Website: macys
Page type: customer-info-address
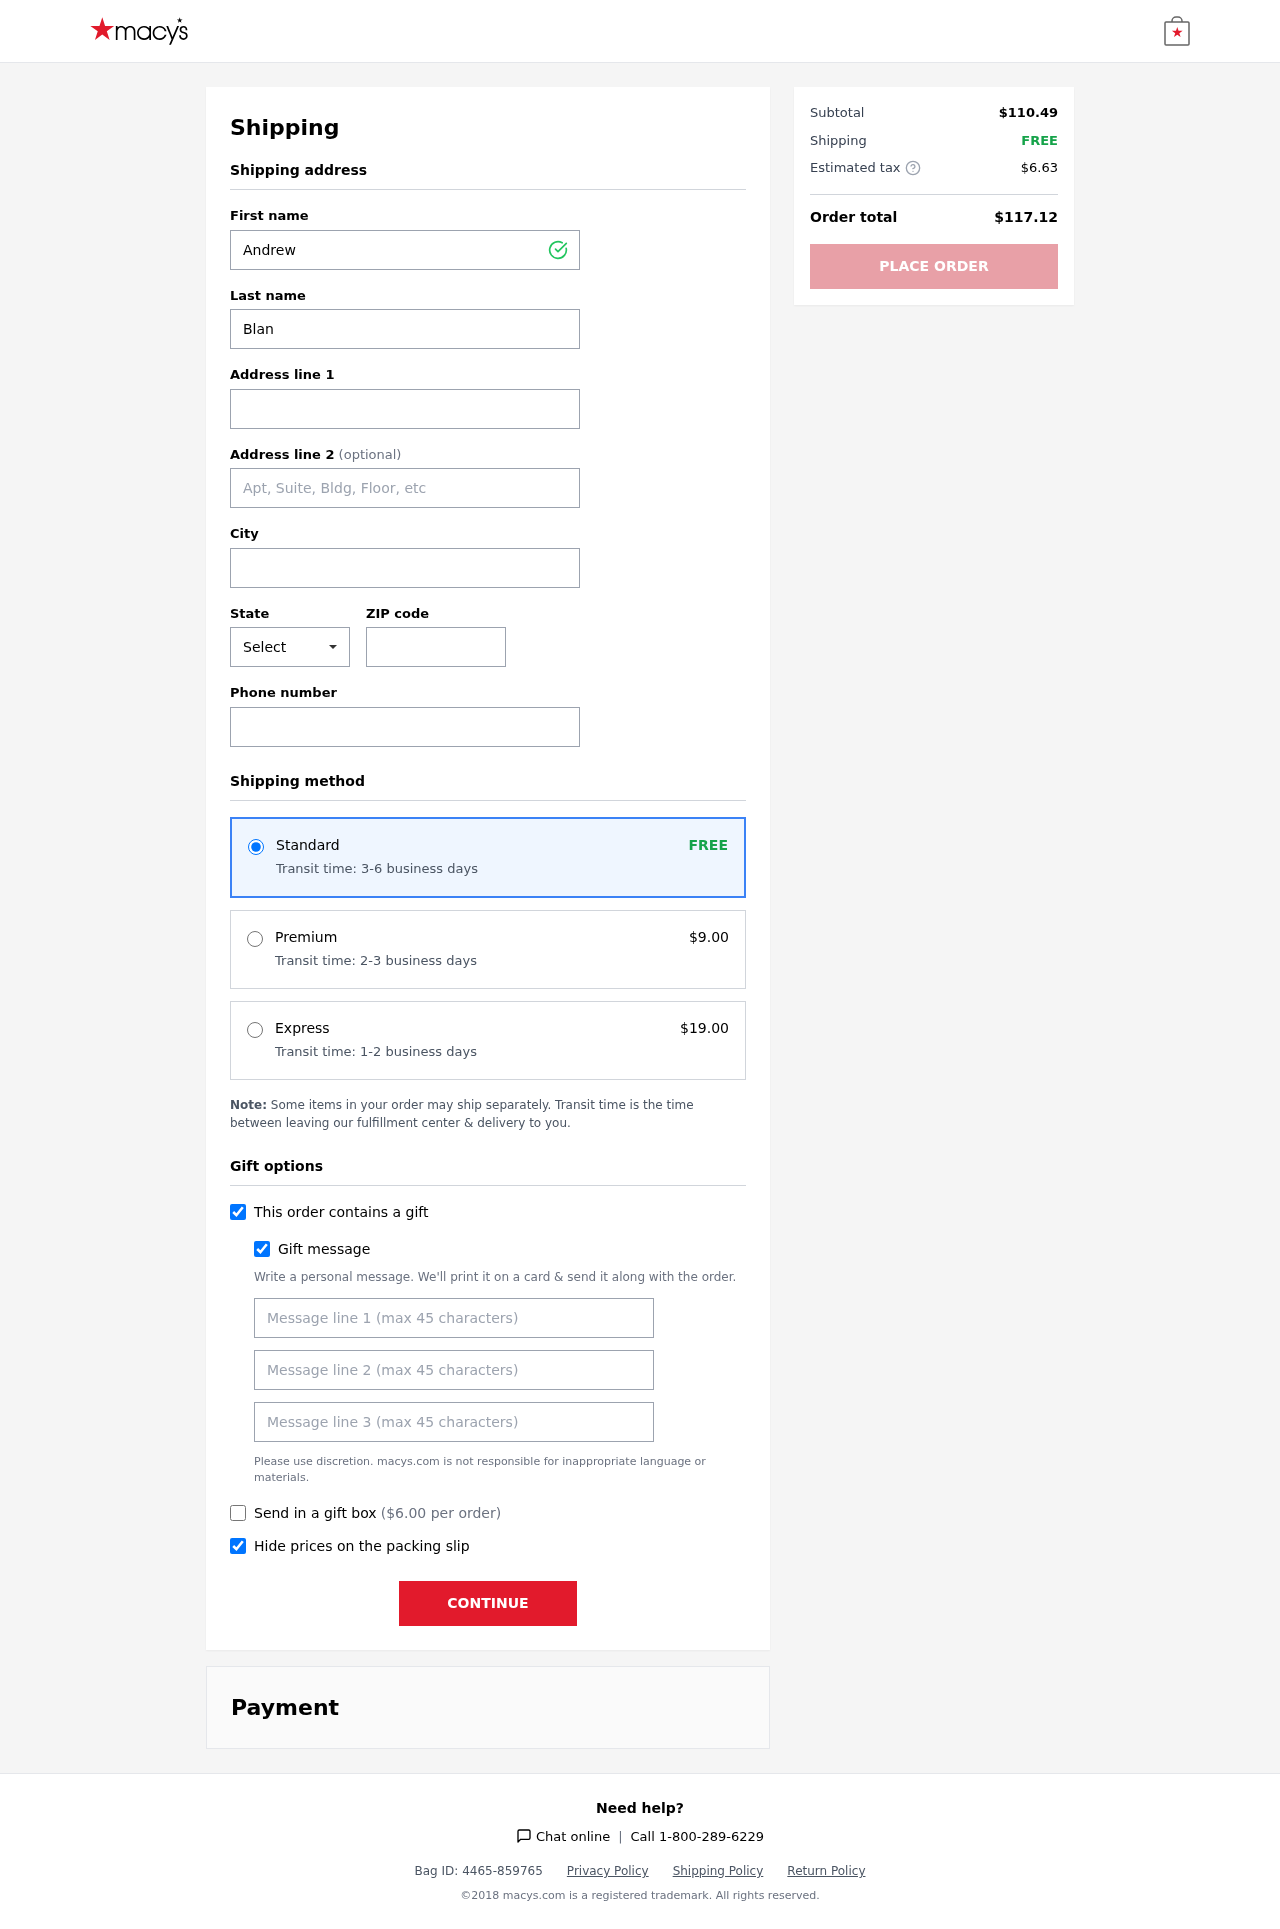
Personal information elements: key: PII_CITY
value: East Jameschester
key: PII_FIRSTNAME
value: Andrew
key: PII_GIFT_MESSAGE
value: Hey Leslie, I thought these cozy chairs would be perfect for those sunny brunches on your patio! I can’t wait to see you enjoying them with friends and family. Cheers to new memories in your beautiful home!  Andrew
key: PII_LASTNAME
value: Blanchard
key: PII_PHONE
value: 4132448351
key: PII_POSTCODE
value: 45827
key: PII_STATE_ABBR
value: ID
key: PII_STREET
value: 53315 Santiago Road Suite 364
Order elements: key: ORDER_SHIPPING_STANDARD
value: FREE
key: ORDER_SHIPPING_STANDARD_TIME
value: Transit time: 3-6 business days
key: ORDER_SHIPPING_PREMIUM
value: $9.00
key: ORDER_SHIPPING_PREMIUM_TIME
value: Transit time: 2-3 business days
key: ORDER_SHIPPING_EXPRESS
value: $19.00
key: ORDER_SHIPPING_EXPRESS_TIME
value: Transit time: 1-2 business days
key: ORDER_GIFT_BOX_FEE
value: $6.00
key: ORDER_SUBTOTAL
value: $110.49
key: ORDER_SHIPPING_COST
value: FREE
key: ORDER_TAX
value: $6.63
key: ORDER_TOTAL
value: $117.12